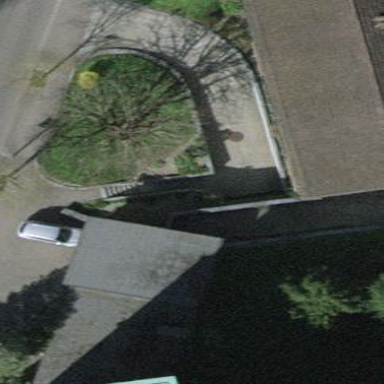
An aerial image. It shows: Group of garages.